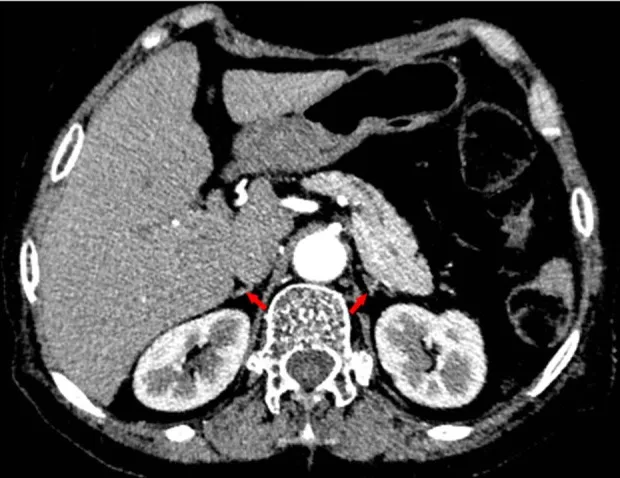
Contrast-enhanced computed tomography revealing atrophic bilateral adrenal glands (red arrows).
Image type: radiology (ct)